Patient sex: F
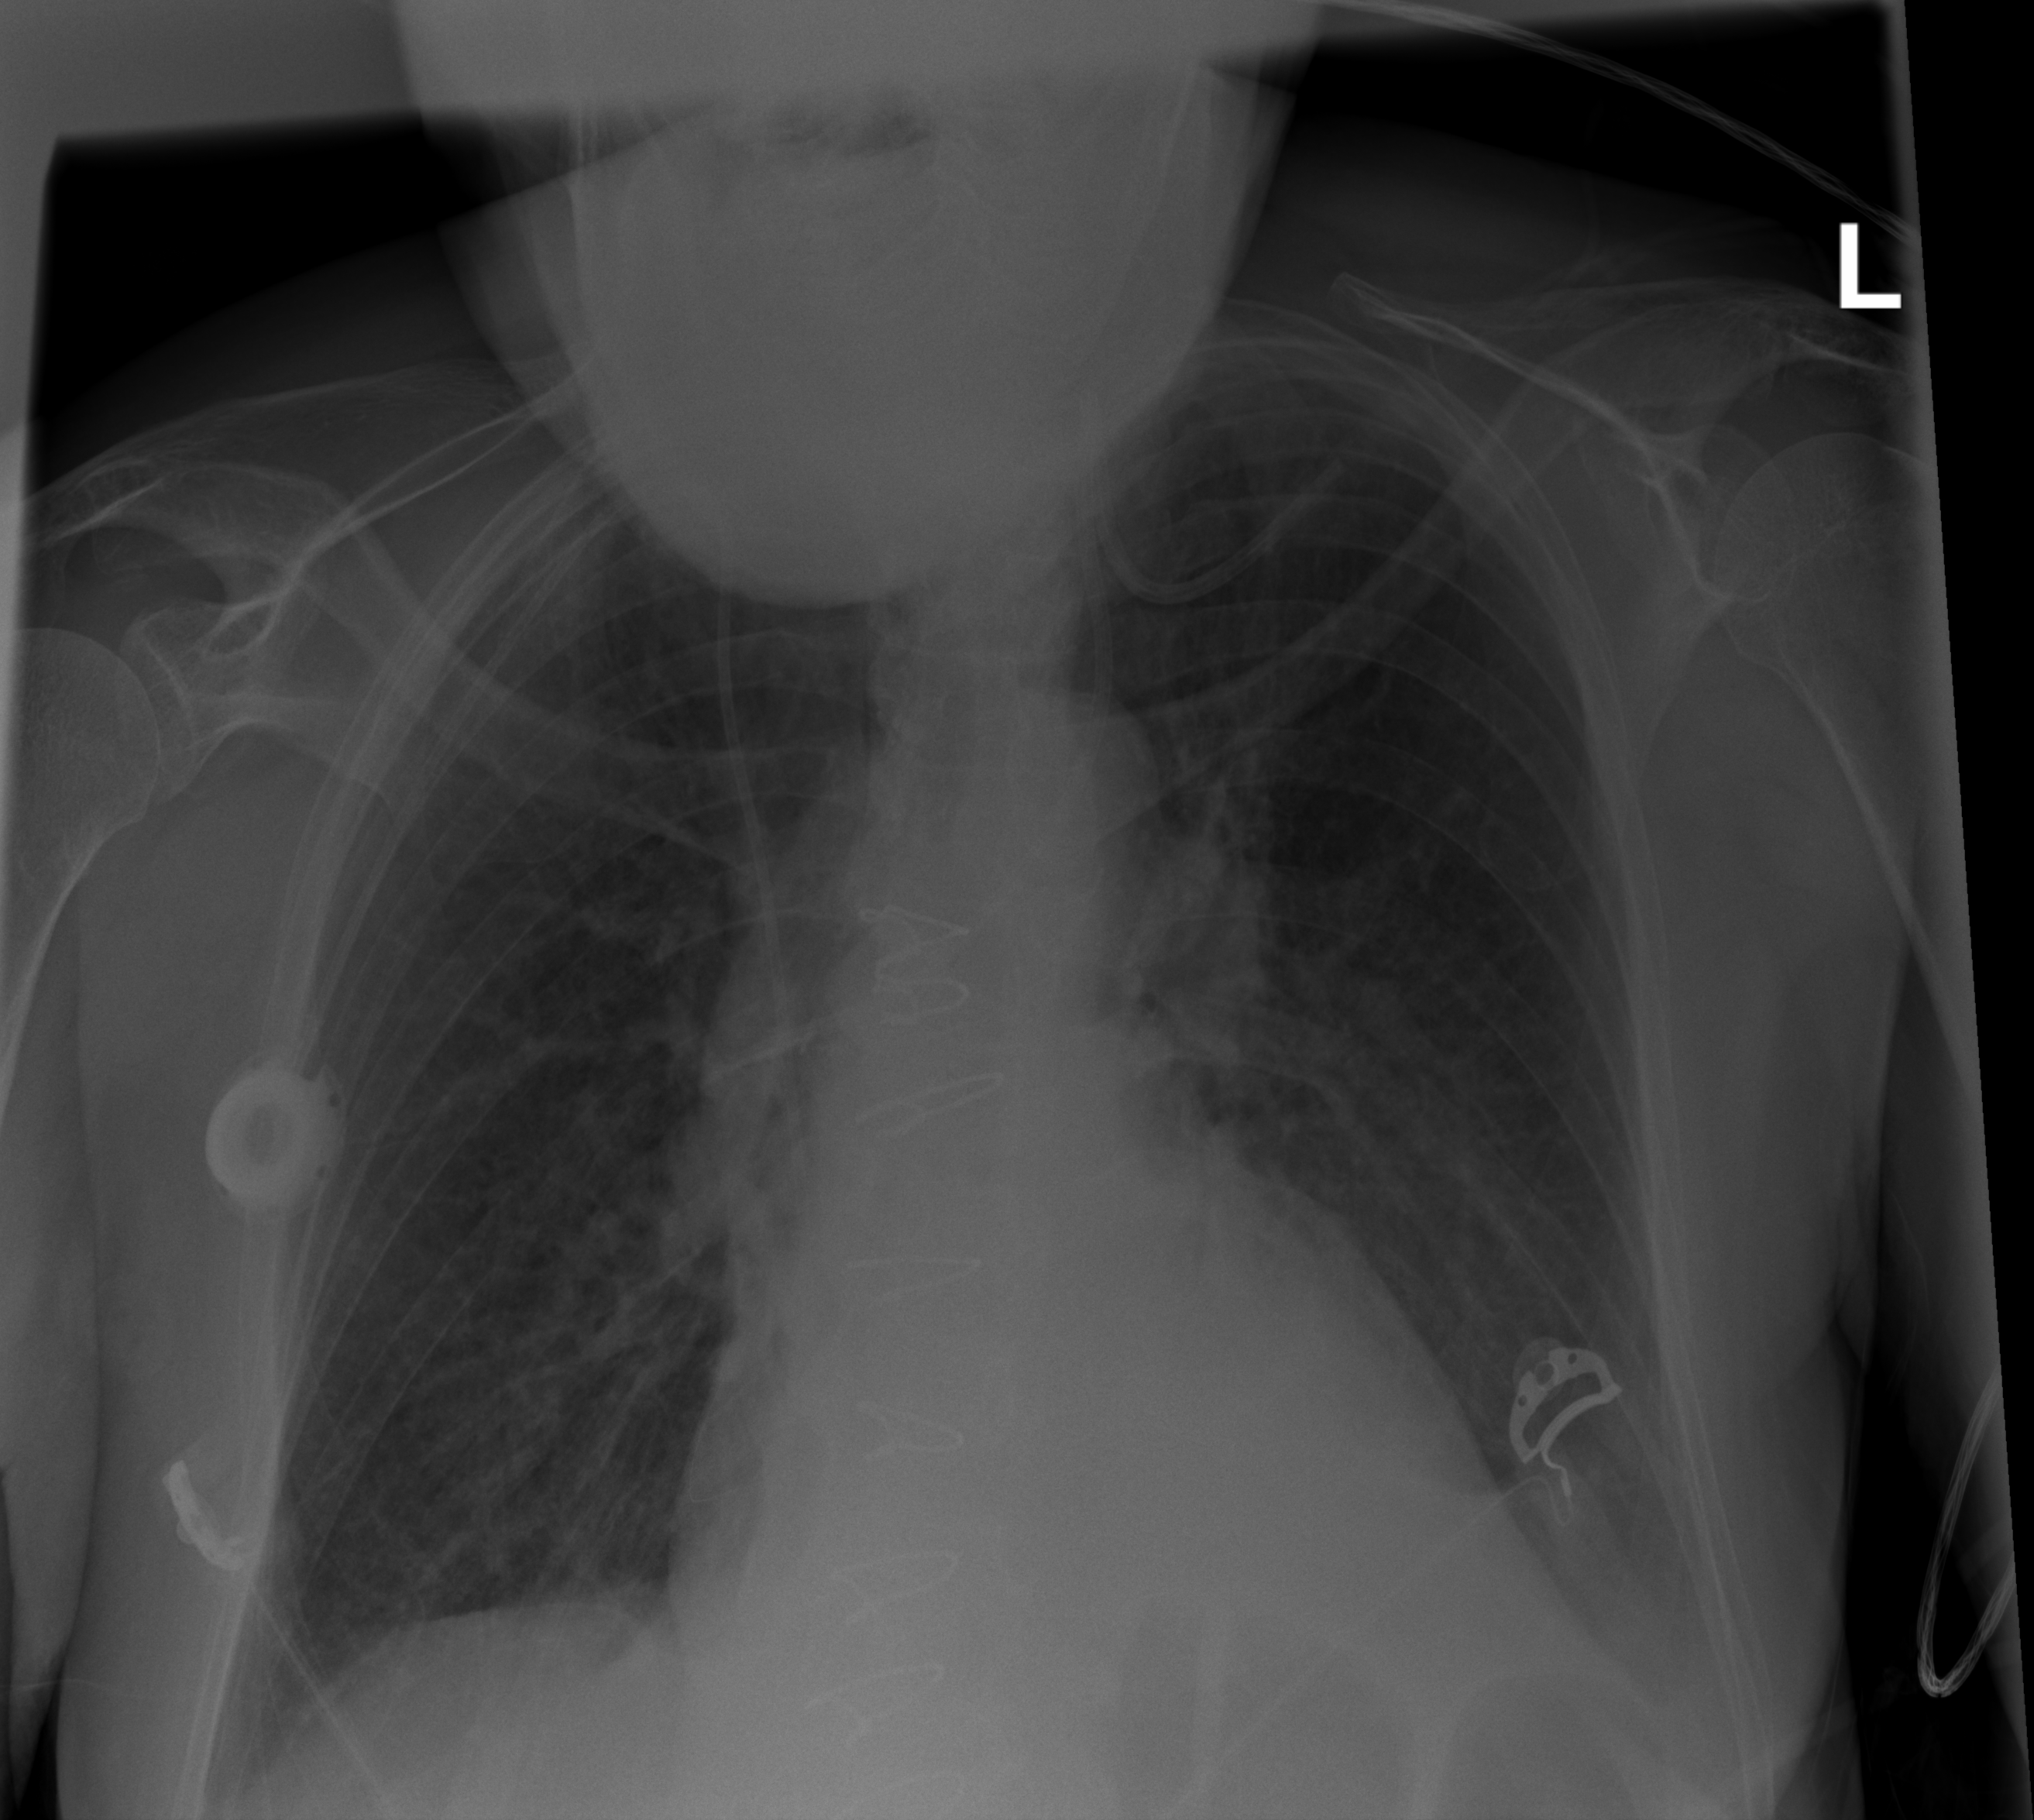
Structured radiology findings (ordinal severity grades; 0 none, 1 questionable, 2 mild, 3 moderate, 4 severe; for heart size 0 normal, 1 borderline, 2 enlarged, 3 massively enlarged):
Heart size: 2
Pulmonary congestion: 2
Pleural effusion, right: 0
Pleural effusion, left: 2
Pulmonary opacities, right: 0
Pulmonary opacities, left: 0
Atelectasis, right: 0
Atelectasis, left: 0